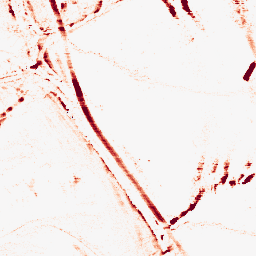
Category: morphological
Decomposition family: morphological_rect
Decomposition parameters: operation: opening
width: 10
height: 3
Upsampling method: lanczos
Upsampling parameters: scale: 4
Upsampling scale: 4